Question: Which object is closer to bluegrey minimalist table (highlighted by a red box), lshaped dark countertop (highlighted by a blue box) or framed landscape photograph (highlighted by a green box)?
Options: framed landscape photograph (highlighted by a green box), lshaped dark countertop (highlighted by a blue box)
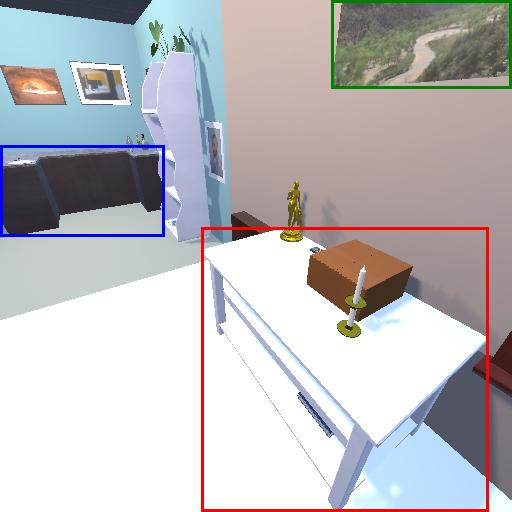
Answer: framed landscape photograph (highlighted by a green box)